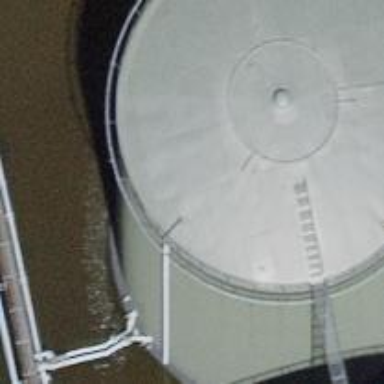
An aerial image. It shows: Storage tank that is man-made.